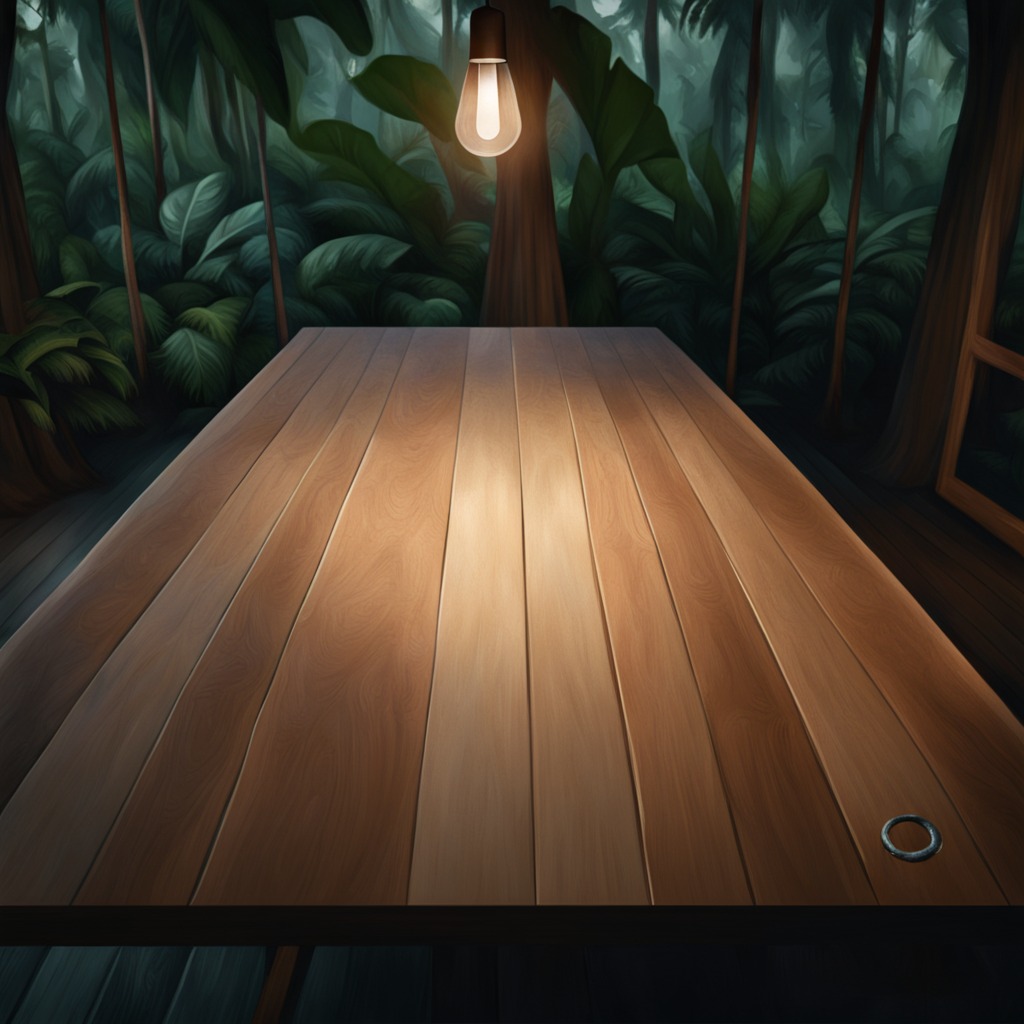
A flat metal washer lies on the wooden table inside a jungle field workshop tent at night.